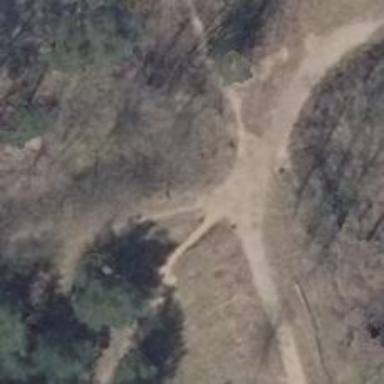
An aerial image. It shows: Dirt path.